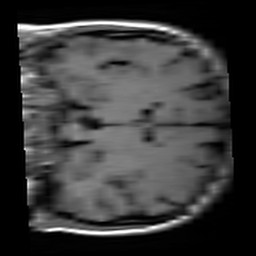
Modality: T1w
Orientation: coronal
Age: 21
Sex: female
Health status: healthy
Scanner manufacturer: siemens
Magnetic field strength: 3 T
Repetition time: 4.1 s
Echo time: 0.0085 s